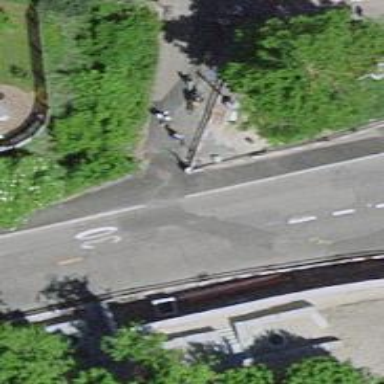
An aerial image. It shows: Asphalt sidewalk.